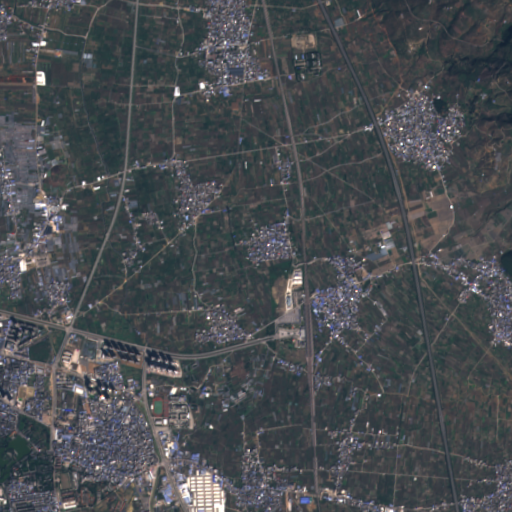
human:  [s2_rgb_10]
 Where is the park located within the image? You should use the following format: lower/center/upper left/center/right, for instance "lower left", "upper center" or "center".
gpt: The park is located in the lower center of the image.
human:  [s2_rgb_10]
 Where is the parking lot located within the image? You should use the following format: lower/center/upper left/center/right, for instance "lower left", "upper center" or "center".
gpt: The parking lot is located in the center of the image.
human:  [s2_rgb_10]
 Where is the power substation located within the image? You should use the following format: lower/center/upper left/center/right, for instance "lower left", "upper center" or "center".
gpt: The power substation is located in the center of the image.
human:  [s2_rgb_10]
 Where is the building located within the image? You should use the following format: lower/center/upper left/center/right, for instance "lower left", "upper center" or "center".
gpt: There is no building in the image.